Question: So I have a button that I have cut in three parts, left, repeating middle and right side.
I placed them in divs like this:
'''
<a href="#">
<div class="button_wrapper">
<div class="left-corner">1</div>
<div class="middle-bar">Kontakt</div>
<div class="right-corner">3/div>
</div>
</a>
'''
and CSS is something like this:
'''
.button_wrapper { margin-right:25px; display:inline; }
.button_wrapper:hover .left-corner { background:url(../images/menu_s_l.png) no-repeat; width:11px; height:21px; }
.button_wrapper:hover .middle-bar { background:url(../images/menu_m_bg.png) repeat-x;height:21px; }
.button_wrapper:hover .right-corner { background:url(../images/menu_s_r.png) no-repeat; width:11px; }
'''
What am I doing wrong? :S
(and no I can't use border radius :(, had it and then they told me they need it to work in Ie8)
edit: result I'm getting is something like this:

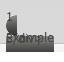
Answer: I'm assuming you do, but just to verify, do you have the button pieces 'float:left' ?